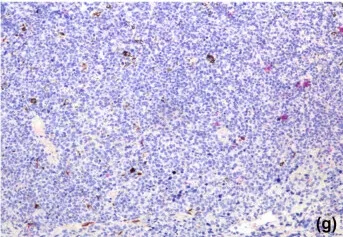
MelanA (x100).
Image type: pathology (immunostaining)